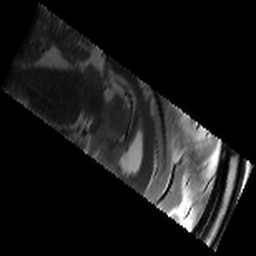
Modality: T2w
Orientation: sagittal
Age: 23
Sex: male
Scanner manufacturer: siemens
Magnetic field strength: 3 T
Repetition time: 8.02 s
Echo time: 0.08 s